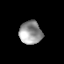
Tissue: prostate
Cell type: T cells
Senescence score: 0.3287
Nuclear area (px): 502
Mean DAPI intensity: 155.592